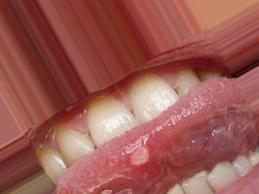
Condition: Mouth Ulcer